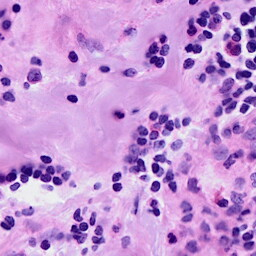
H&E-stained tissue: Breast